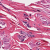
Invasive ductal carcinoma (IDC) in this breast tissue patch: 0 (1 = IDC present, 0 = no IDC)